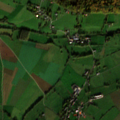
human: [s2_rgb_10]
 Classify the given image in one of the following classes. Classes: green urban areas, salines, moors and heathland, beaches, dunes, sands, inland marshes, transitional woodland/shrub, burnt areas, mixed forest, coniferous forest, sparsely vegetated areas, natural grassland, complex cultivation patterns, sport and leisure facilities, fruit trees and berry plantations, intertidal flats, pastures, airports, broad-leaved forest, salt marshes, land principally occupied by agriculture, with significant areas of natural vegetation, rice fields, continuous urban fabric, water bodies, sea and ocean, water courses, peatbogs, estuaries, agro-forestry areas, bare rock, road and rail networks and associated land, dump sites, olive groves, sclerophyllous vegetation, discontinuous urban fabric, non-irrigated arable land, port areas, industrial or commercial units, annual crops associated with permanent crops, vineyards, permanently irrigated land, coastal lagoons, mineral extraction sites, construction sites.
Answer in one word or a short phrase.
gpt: discontinuous urban fabric, non-irrigated arable land, pastures, broad-leaved forest